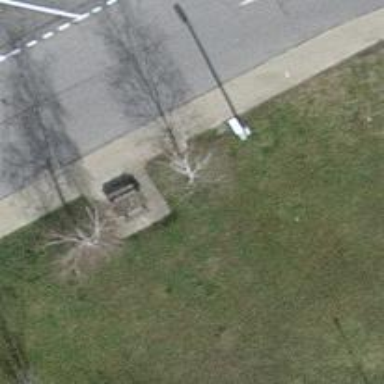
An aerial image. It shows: Picnic table located in leisure land area.